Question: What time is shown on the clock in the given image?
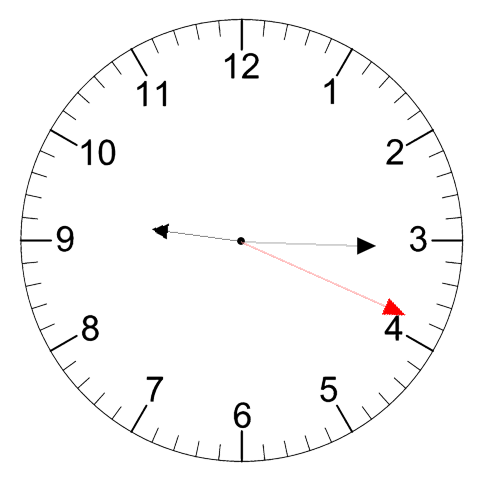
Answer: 09:15:19